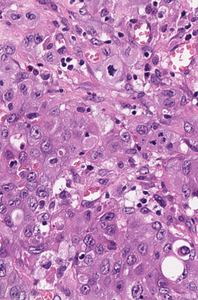
Tumor epithelial tissue: yes
Tumor-associated stroma tissue: no
Normal tissue: no